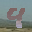
Label: 4